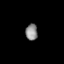
Tissue: prostate
Cell type: Epithelial cells
Senescence score: 0.7221
Nuclear area (px): 189
Mean DAPI intensity: 142.138